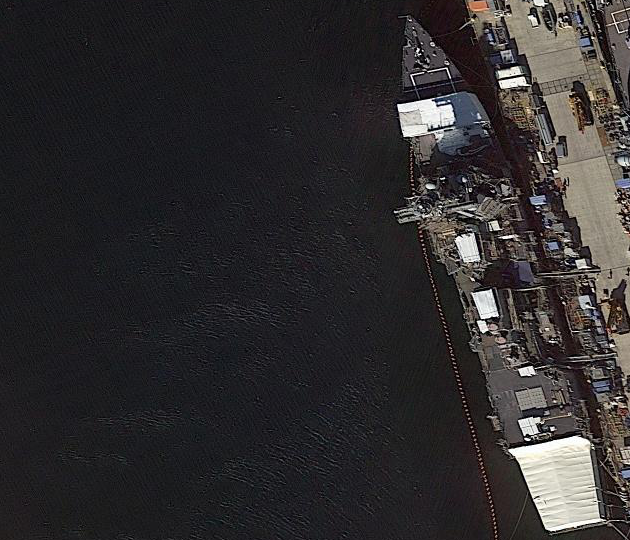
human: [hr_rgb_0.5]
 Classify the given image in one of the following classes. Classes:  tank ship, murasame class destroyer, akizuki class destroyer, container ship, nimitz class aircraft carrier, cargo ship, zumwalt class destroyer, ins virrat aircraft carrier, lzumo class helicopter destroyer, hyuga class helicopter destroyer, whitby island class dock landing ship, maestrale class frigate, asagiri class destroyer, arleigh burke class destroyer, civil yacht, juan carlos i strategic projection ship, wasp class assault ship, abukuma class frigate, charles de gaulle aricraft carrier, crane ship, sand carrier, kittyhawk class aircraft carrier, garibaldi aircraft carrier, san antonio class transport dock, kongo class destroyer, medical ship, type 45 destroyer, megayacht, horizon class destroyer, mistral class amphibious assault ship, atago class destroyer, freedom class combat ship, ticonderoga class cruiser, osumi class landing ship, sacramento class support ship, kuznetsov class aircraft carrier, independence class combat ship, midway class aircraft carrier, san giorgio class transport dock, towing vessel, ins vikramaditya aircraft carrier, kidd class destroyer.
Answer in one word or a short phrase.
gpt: Arleigh Burke class destroyer